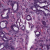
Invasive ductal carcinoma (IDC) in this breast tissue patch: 1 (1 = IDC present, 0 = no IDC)